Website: home-depot
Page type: account-selection
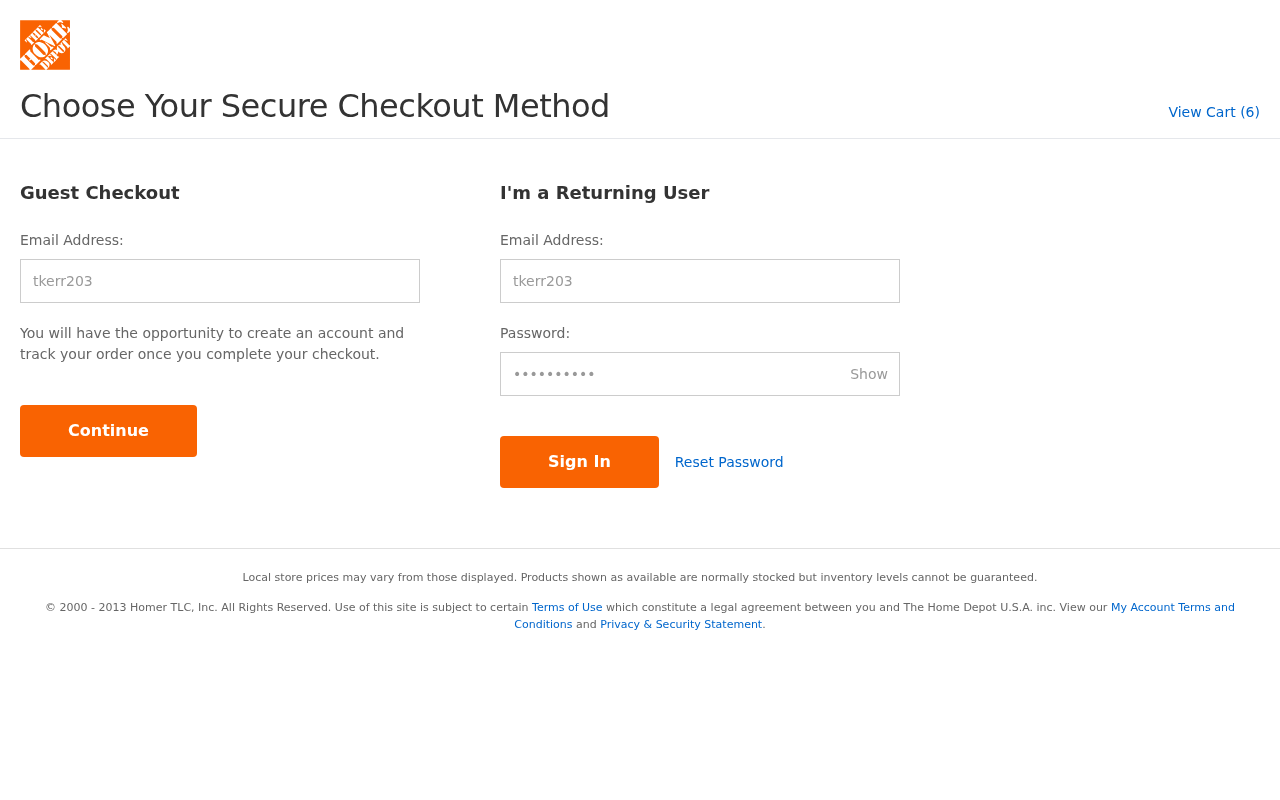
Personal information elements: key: PII_LOGIN_USERNAME
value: tkerr203
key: PII_LOGIN_USERNAME2
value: tkerr203
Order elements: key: ORDER_NUM_ITEMS
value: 6